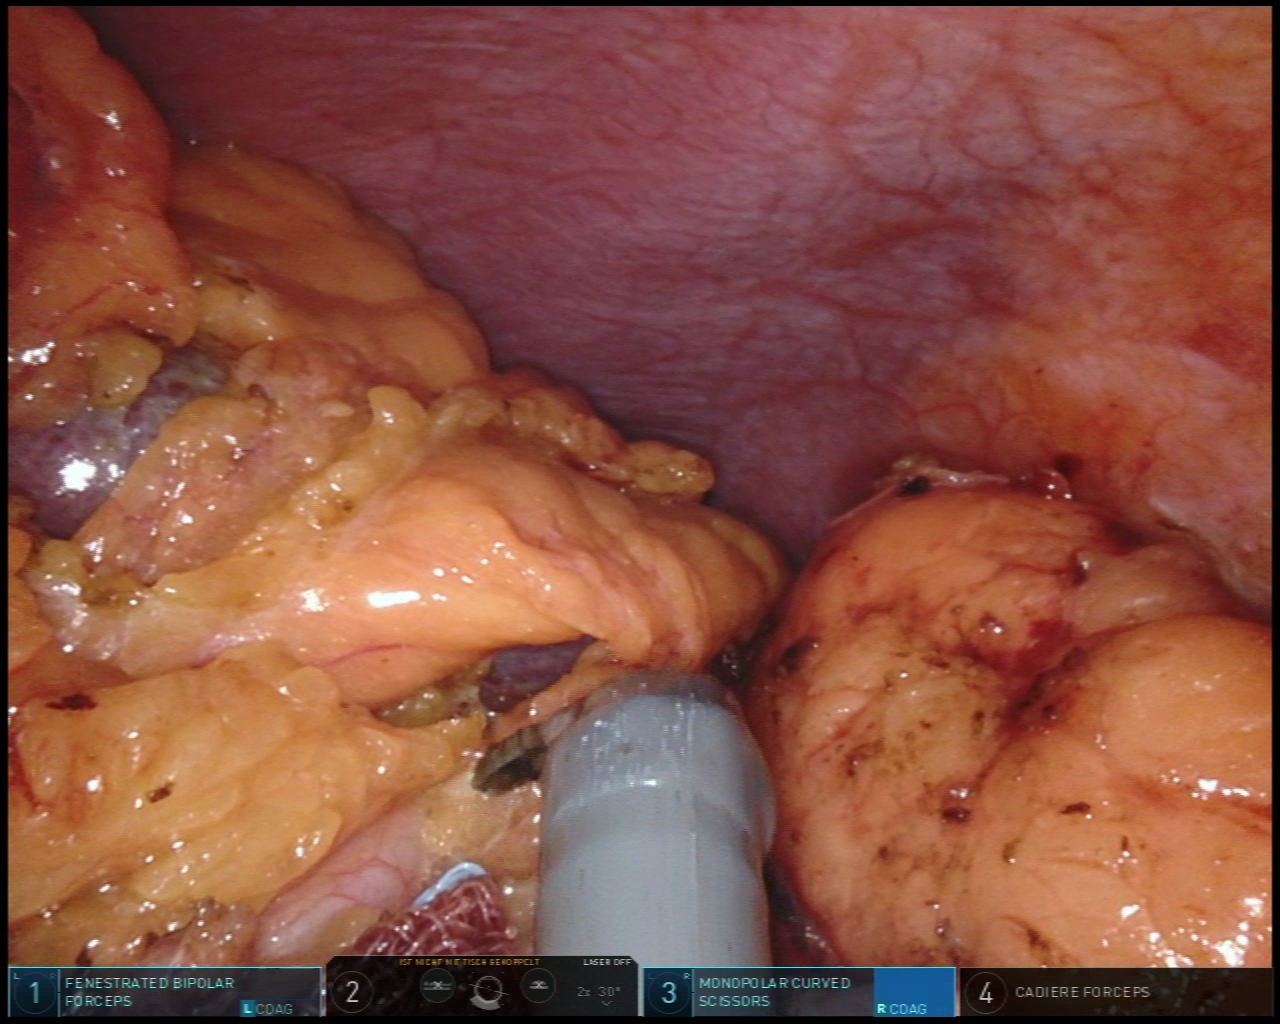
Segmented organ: spleen
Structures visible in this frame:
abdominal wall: yes
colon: no
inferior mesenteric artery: no
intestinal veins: no
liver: no
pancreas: no
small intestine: no
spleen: yes
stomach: no
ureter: no
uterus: no
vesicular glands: no